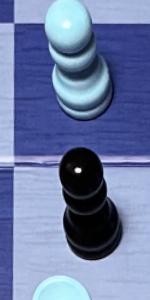
Label: Pawn_Black